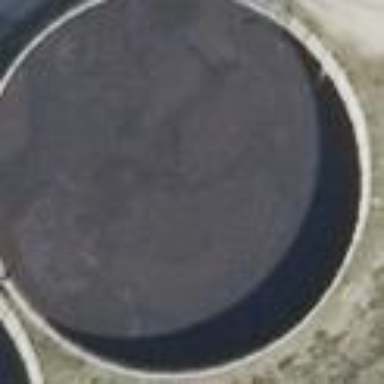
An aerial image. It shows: Storage tank that is man-made.